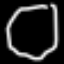
Label: octagon